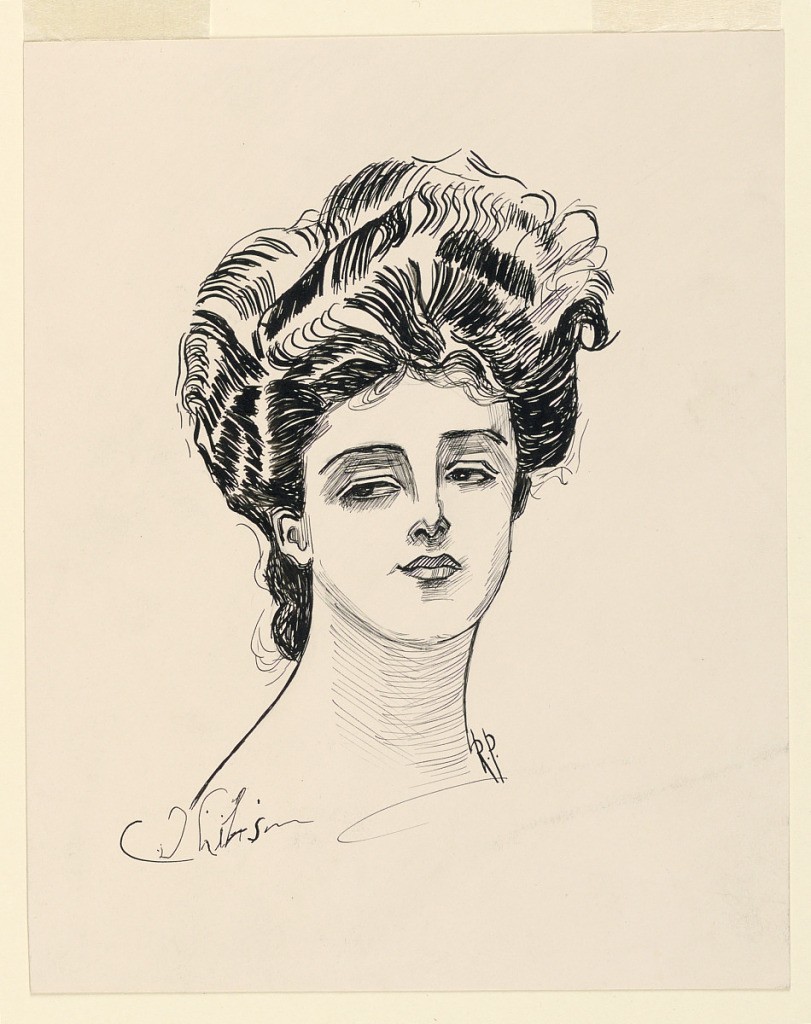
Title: A Lady's Head, from Scribner's "Eighty Drawings including the Weaker Sex"
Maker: Charles Dana Gibson, American, 1867–1944
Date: ca. 1897
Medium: Pen and black ink on glossy white board
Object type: Drawing
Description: Head of a young lady seen frontally, wearing her hair in the "Gibson girl" manner. Illustrated used in Charles Dana Gibson, "Eighty Drawings including the Weaker Sex," New York, Scribner's, 1903.